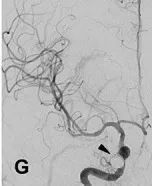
Anteroposterior.
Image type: radiology (ct)